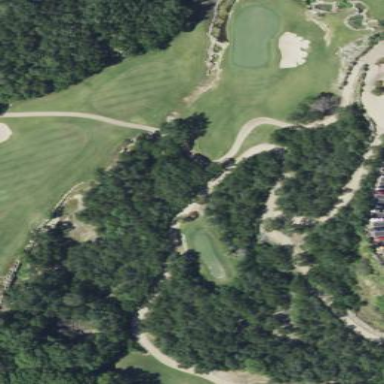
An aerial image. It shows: Rough area in golf course.